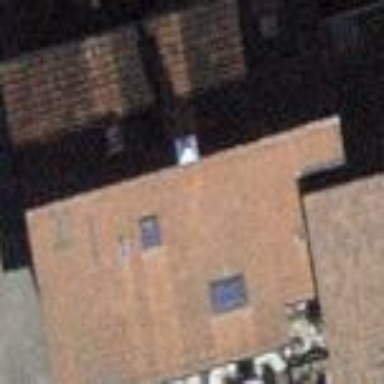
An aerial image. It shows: Building with tiled roof.